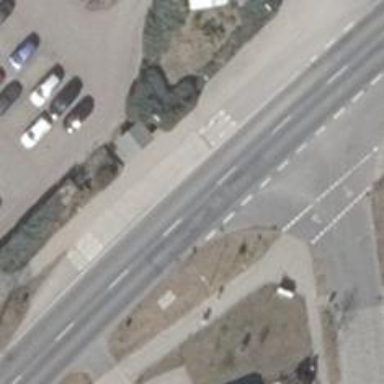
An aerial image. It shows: Sidewalk along the footway.